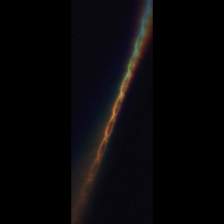
Taxon: Psuedo-nitzschia
Group: Diatoms